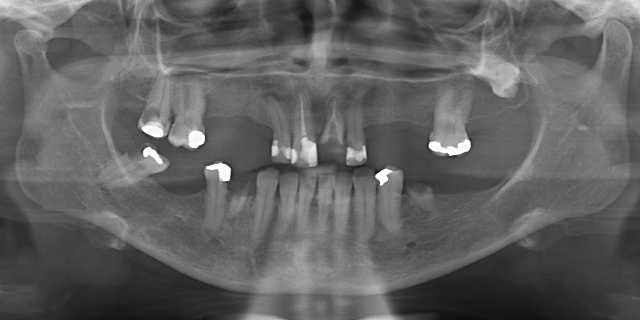
adult